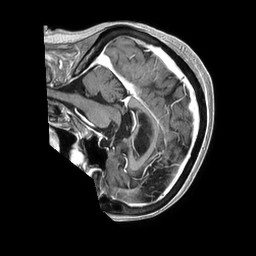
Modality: T1w
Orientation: sagittal
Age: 79
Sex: female
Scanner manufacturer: philips
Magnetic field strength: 1.5 T
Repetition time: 0.007552 s
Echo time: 0.003442 s